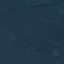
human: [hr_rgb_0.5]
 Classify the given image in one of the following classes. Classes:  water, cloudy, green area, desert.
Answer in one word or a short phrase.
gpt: green area